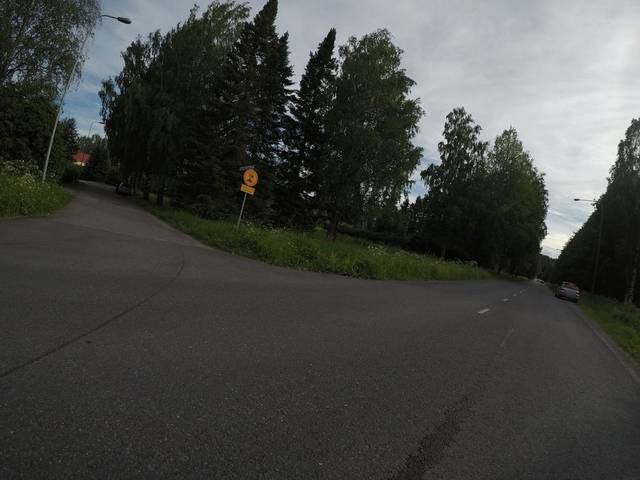
Region: Finland
Coordinates: 61.002, 24.433